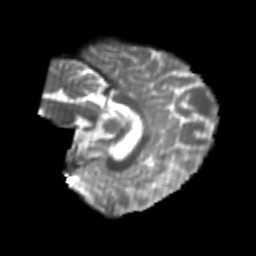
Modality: T2w
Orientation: sagittal
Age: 22
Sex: female
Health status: healthy
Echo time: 0.074 s